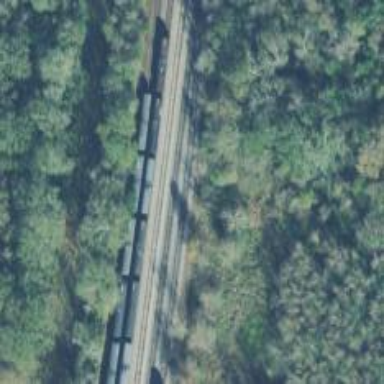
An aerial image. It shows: Railway siding with rails.